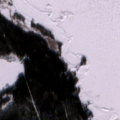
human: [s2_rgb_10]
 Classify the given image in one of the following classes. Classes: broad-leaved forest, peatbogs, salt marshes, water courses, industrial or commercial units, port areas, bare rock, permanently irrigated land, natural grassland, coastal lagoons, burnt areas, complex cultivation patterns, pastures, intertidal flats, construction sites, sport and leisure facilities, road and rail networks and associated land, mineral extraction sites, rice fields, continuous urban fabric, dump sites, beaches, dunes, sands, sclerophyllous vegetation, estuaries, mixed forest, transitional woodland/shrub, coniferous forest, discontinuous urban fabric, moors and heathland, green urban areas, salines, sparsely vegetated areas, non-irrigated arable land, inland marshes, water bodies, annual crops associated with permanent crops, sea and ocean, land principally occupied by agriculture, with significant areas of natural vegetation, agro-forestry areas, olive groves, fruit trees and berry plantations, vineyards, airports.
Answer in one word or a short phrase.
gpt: coniferous forest, mixed forest, sea and ocean